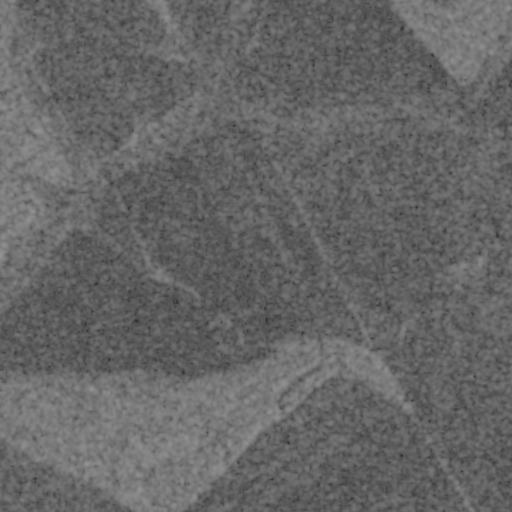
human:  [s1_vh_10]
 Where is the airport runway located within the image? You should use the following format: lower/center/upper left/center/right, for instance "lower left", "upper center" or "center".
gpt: The airport runway is located in the upper right of the image.
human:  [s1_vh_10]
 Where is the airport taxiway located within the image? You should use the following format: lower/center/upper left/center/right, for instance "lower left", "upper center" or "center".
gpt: The airport taxiway is located in the upper right of the image.
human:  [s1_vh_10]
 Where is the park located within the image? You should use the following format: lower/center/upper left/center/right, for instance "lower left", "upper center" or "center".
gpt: There is no park in the image.

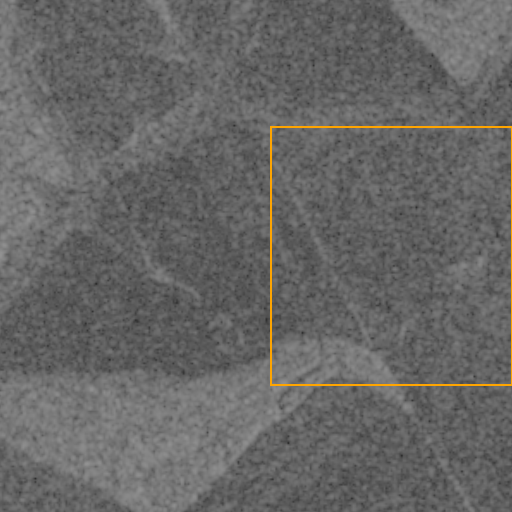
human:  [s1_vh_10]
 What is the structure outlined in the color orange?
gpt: The structure outlined in orange is a crop field.
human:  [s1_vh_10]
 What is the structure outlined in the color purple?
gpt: There is no purple outline.